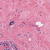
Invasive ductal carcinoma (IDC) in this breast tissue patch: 1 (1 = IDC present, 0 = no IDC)